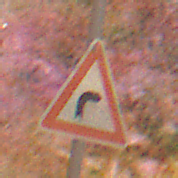
Verkehrszeichen: KurveRechts
Umgebung: Outdoor, Nature
Tageszeit: Night
Wetter: Clear
Licht: Natural
Jahreszeit: NotSpecified
Kontrast: LowContrast